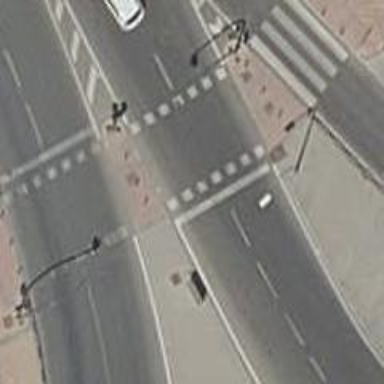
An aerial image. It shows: Footway crossing with traffic signals.